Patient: sex M, age 54
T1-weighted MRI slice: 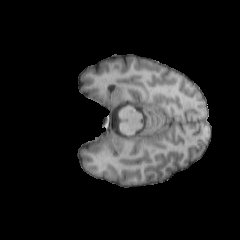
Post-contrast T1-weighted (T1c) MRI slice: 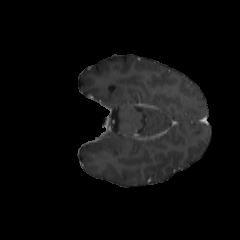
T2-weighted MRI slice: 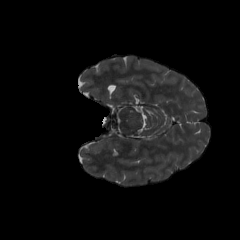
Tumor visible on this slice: no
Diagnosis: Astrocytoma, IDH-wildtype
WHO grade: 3